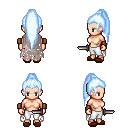
a pixel art fantasy rpg character, female body template, human, light skin, gray tattered cape, white pants, white cyan extra-long topknot hairstyle, leather bracers, brown slippers, dagger, four views (front, back, left, right), 2x2 character sprite sheet, small pixel art, hard edges, no anti-aliasing